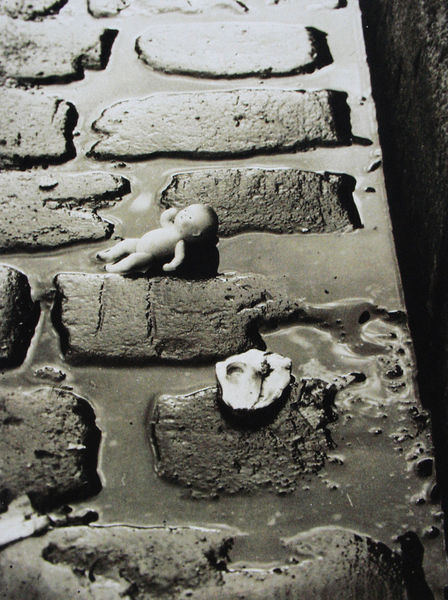
Titel: Po-Pol
Künstler: Wols
Standort: Hamburg
Institution: Griffelkunst-Vereinigung
Schlagwörter: dunkel, gestein, kopf, meer, nackt, schatten, wasser, sand, ufer, grau, hell, licht, strasse, weiss, hund, tier, wand, arm, arme, schädel, stein, steine, tot, erde, nass, spiegelung, sonne, boden, kontrast, traurig, stilleben, beine, pfütze, ecke, pflaster, abstrakt, mauer, baby, rand, glanz, bauch, foto, fotografie, photographie, regen, ebbe, kante, knochen, fussboden, schmutz, rinnsal, asphalt, pflastersteine, schwarzweiß, bordstein, puppe, photo, dreck, rinnstein, spielzeug, püppchen, müll, kof, gosse, tierschädel, babypuppe, experimental